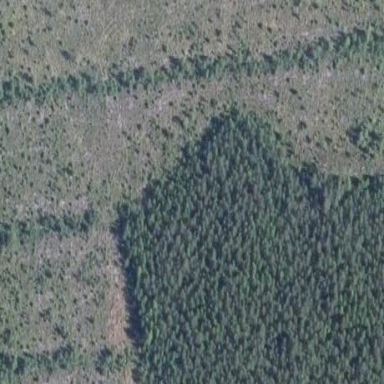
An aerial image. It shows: Woodland with needle-leaved trees.